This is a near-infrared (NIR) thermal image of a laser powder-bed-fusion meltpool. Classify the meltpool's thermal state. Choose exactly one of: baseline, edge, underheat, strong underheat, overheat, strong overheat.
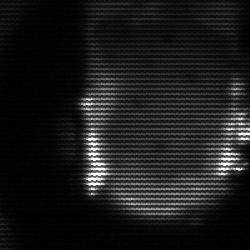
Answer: baseline